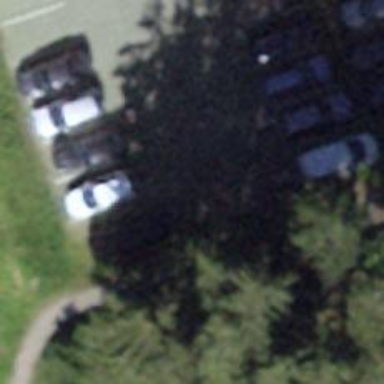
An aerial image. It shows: Parking aisle made of grass pavers.